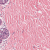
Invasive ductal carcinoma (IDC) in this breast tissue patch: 0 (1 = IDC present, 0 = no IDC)